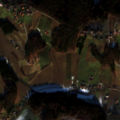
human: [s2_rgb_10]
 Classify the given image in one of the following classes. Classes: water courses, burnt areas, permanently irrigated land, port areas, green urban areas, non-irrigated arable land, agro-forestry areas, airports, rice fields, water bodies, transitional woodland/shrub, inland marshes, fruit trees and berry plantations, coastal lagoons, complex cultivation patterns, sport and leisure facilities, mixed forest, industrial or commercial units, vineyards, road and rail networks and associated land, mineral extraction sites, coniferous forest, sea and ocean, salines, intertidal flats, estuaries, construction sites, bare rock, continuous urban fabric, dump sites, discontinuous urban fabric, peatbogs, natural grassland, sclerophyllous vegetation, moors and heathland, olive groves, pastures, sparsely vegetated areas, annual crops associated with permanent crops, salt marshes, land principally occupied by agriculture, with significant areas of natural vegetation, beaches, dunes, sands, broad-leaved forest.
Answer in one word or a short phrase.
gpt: discontinuous urban fabric, non-irrigated arable land, complex cultivation patterns, land principally occupied by agriculture, with significant areas of natural vegetation, broad-leaved forest, mixed forest